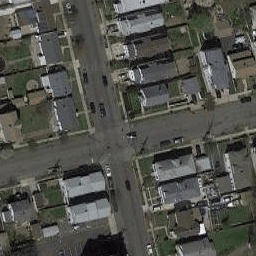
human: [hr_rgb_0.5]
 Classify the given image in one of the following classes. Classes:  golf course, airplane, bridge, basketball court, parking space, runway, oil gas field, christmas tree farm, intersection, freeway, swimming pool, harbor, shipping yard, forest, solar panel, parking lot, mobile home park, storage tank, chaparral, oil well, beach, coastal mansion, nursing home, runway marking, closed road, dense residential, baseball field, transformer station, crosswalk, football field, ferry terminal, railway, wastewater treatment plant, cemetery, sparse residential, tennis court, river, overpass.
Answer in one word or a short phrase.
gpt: intersection